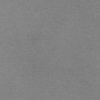
Label: dusty